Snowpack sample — Buffalo Mountain, Silverthorne, Colorado, USA (1/25/25, 10:11 AM MST)
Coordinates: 39.6222, -106.1139
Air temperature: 22 °F
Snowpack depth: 110 cm
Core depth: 20 cm
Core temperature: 48.2 °F
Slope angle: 12°, slope face: 102°
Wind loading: high
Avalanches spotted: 0
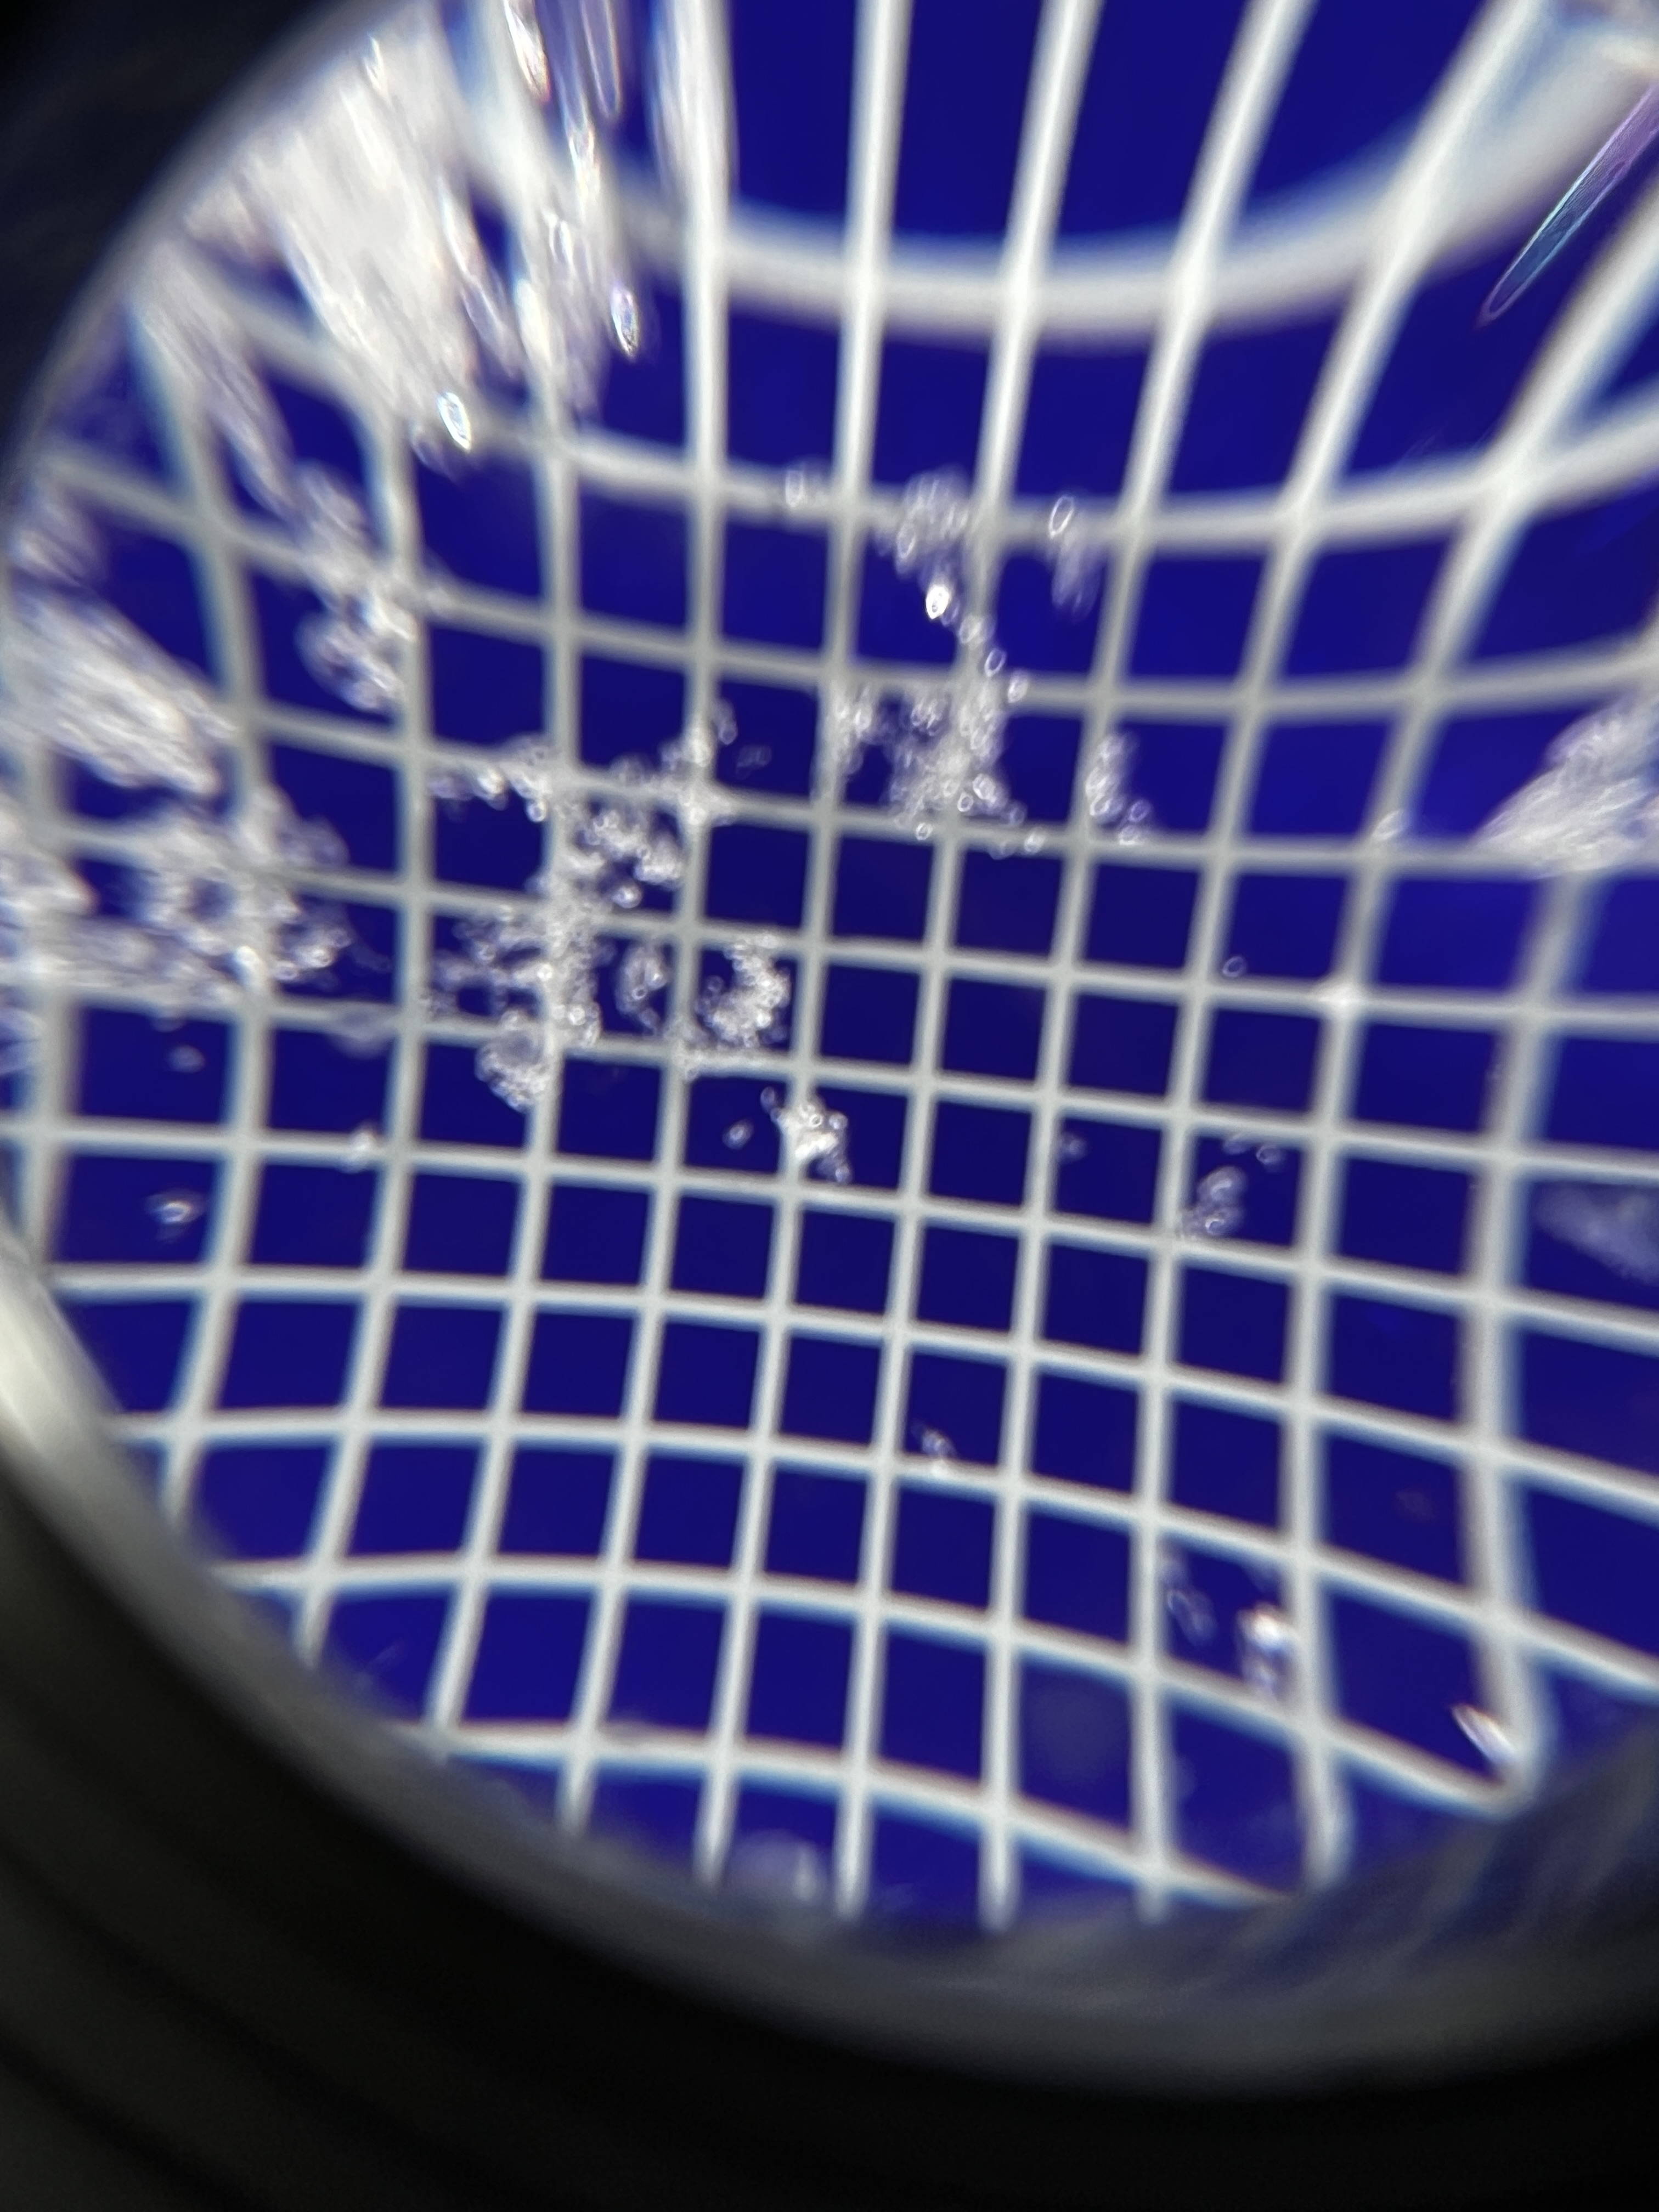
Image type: magnified_profile
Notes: No avalanches nearby, collected on the outskirts of a fire break 15 meters from the treeline, on way to Buffalo and Red Mountain